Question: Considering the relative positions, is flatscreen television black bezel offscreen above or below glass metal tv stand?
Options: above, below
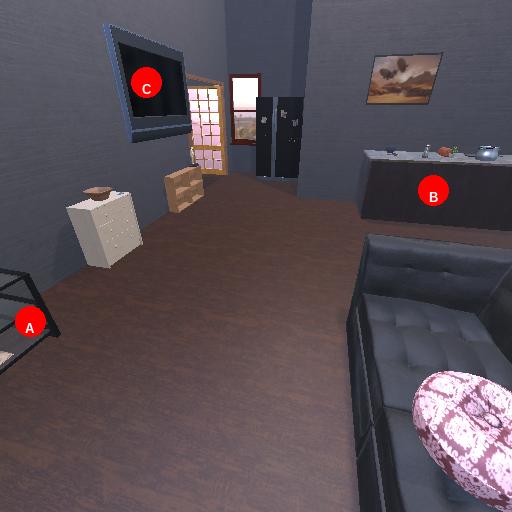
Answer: above